Question: I have a normal 'textbox' which 'multiline' property is set to true and now I need the text written in the textbox should have a 'large font size'.So is it possible with the normal textbox.
As you can see below the look of my textbox

1.I need to 'align' the text from 'middle'(ie.. not from the 'center' of the textbox it's 'left middle' rather than starting from 'top'.
2.I need to 'increase' the 'font size'.
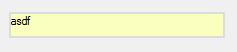
Answer: You can do this using the properties window in Visual Studio.
Click the textbox than find the 'Font' property in the window. Clicking the '...' will open a dialog for you to change the font.
You can change the alignment using the 'TextAlign' property.